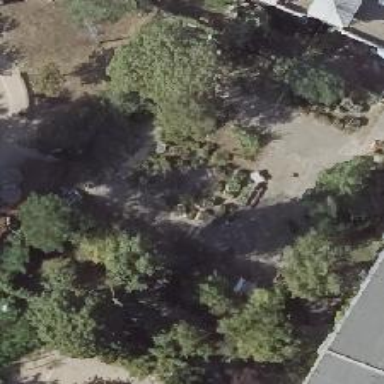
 leisure land intended for communal use."